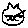
Label: cat